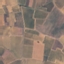
Land use / land cover class: PermanentCrop